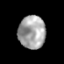
Tissue: prostate
Cell type: Epithelial cells
Senescence score: 0.361
Nuclear area (px): 874
Mean DAPI intensity: 163.957